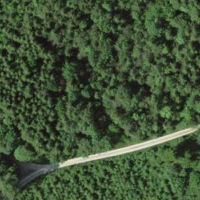
EUNIS habitat code: 44
Species observed at this site:
Tussilago farfara